Question: I have a with a of 1pd thickness. But somehow every second divider in the ListView is thicker then the others ...as you can see on the picture

the code of the ListView is real simple :
'''
<ListView
android:id="@+id/directoriesListView"
android:choiceMode="singleChoice"
android:clickable="true"
android:layout_weight="2.5"
android:cacheColorHint="@null"
android:footerDividersEnabled="false"
android:fadingEdge="none"
style="@style/ListView_NarrowItems"
/>
'''
and the style :
'''
<style
name="ListView_NarrowItems"
>
<item name="android:layout_width">fill_parent</item>
<item name="android:layout_height">fill_parent</item>
<item name="android:textColor">#FFFFFF</item>
<item name="android:background">#000000</item>
<item name="android:divider">#FFFFFF</item>
<item name="android:dividerHeight">1px</item>
</style>
'''
any idea what is wrong ?
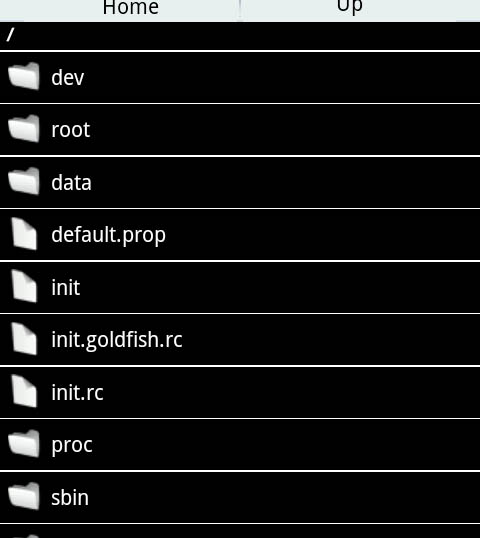
Answer: Android is scaling your activity. Add the appropriate '<supports-screens>' element to your manifest, set to indicate what screen sizes you are handling, and this effect should disappear.